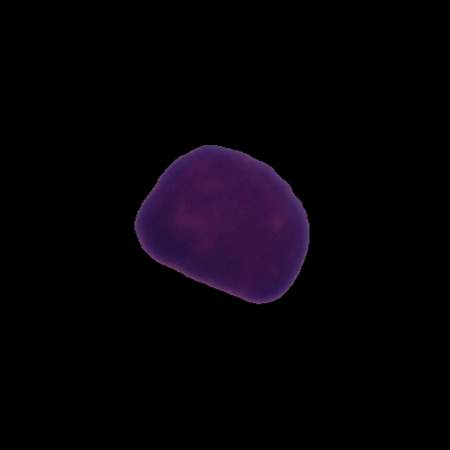
Label: healthy